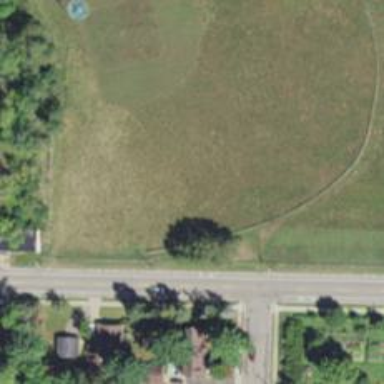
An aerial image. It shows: Baseball field that is currently overgrown.